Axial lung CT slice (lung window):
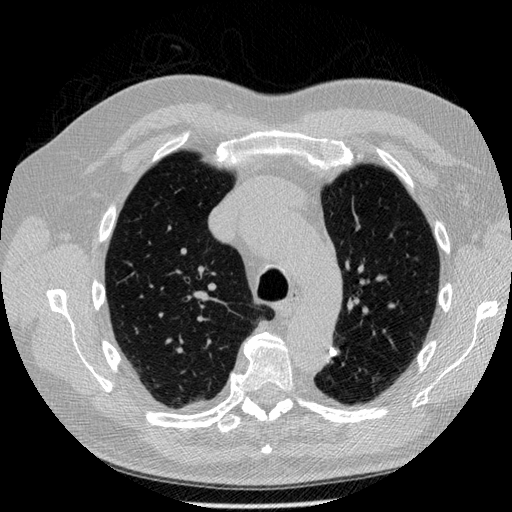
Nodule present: no